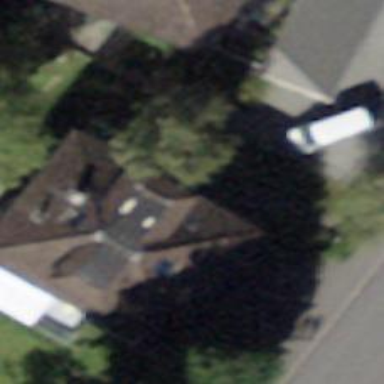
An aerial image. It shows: Apartments building with pyramidal roof.